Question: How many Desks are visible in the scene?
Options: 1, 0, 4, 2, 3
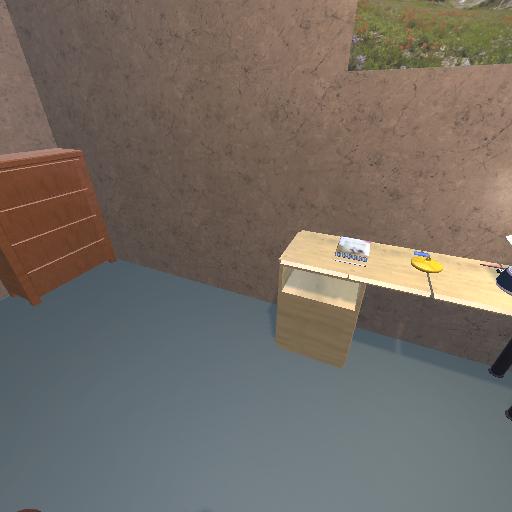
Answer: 1